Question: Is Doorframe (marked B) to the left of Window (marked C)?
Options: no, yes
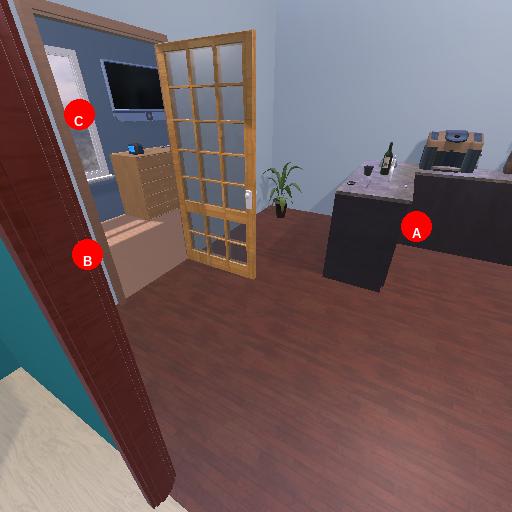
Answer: no